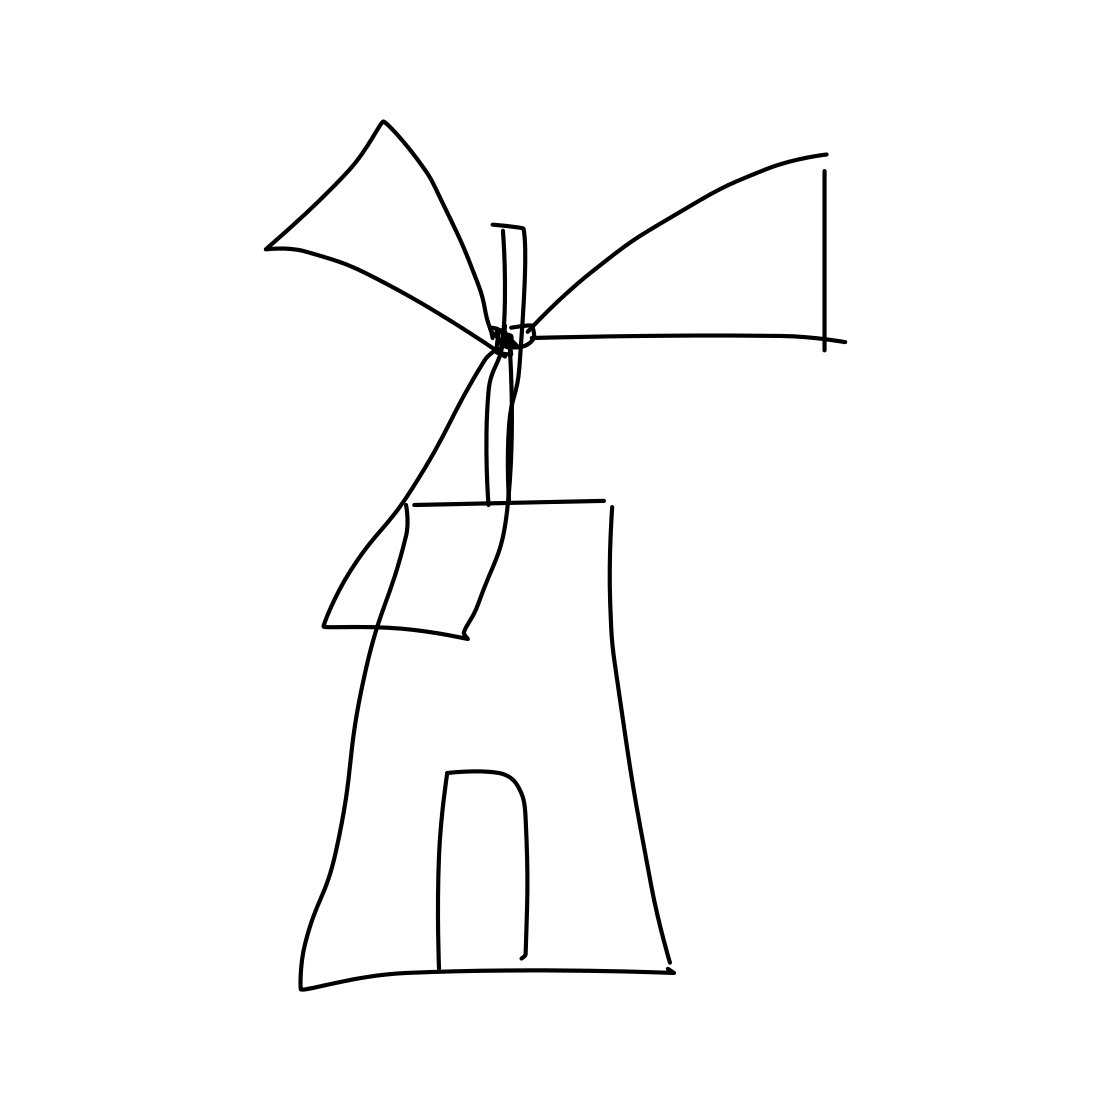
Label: windmill